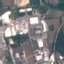
Label: Industrial